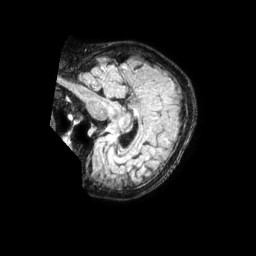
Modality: FLAIR
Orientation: sagittal
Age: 62
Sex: female
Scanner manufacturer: philips
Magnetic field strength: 1.5 T
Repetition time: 4.8 s
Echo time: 0.3438 s